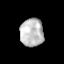
Tissue: prostate
Cell type: T cells
Senescence score: 0.3001
Nuclear area (px): 632
Mean DAPI intensity: 193.525